Question: I am trying to create a PayPal subscription form with billing address but it doesn't work, I'm unable to figure out the problem, please have a look at this form.
'''
<form name="_xclick" action="https://www.sandbox.paypal.com/webscr" method="post">
<input type="hidden" name="cmd" value="_xclick-subscriptions" />
<input type="hidden" name="business" value="business.account@test.com" />
<input type="hidden" name="currency_code" value="USD" />
<input type="hidden" name="no_shipping" value="1" />
<input type="hidden" name="item_name" value="Baseball Hat Monthly" />
<input type="hidden" name="item_number" value="123" />
<input type="hidden" name="a3" value="5.00" />
<input type="hidden" name="p3" value="3" />
<input type="hidden" name="t3" value="M" />
<input type="hidden" name="src" value="1" />
<input type="hidden" name="sra" value="1" />
<input type="hidden" name="return" value="http://www.example.com/thankyou" />
<input type="hidden" name="cancel_return" value="http://www.example.com/cancel" />
<input type="hidden" name="notify_url" value="http://www.example.com/ipn" />
<input type="hidden" value="Colorado Springs" name="city" id="city">
<input type="hidden" value="US" name="country" id="country">
<input type="hidden" value="personal.account@test.com" name="email" id="email">
<input type="hidden" value="Tahir" name="first_name" id="first_name">
<input type="hidden" value="Yasin" name="last_name" id="last_name">
<input type="hidden" value="80903" name="zip" id="zip">
<input type="hidden" value="CO" name="state" id="state">
<input type="hidden" value="219 W. Colorado Avenue Suite 200" name="address1" id="address1">
<input type="hidden" value="" name="address2" id="address2">
<input type="hidden" value="1" name="address_override" id="address_override">
<input type="submit" name="submit" value="Subscribe" />
</form>
'''
You can see 'address_override' attribute is set to '1' but when I see the order detail in my PayPal business account, it doesn't show me the submitted address but shows following notice.

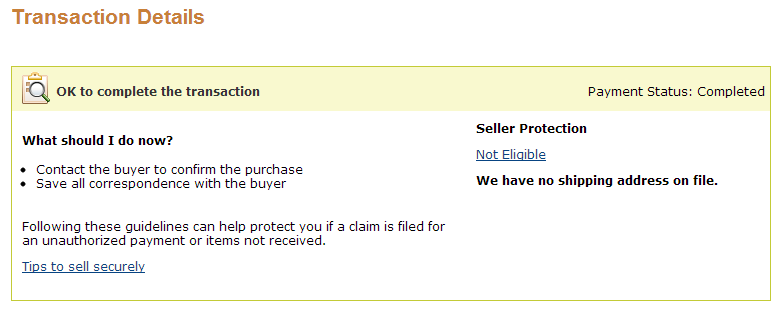
Answer: When you have "no_shipping=1" set you aren't requiring a shipping address for the transaction so that is why the address doesn't appear during the checkout process and in the transaction details.
I changed it to both "2" and "0" but the address didn't appear after I logged into a test account - like it should. If I switch the button type to be "_xclick" with "no_shipping=2" the address does appear correctly.
I'll file a ticket with the engineers to get this resolved for Subscription buttons.